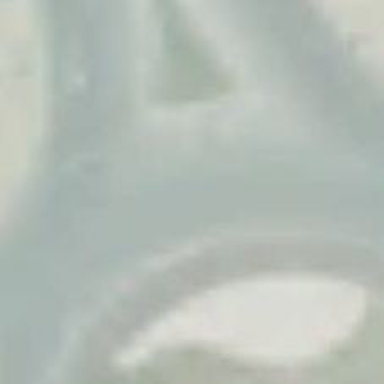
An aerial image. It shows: Residential road that intersects with roundabout.